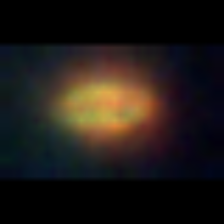
Taxon: Unknown_phyto
Group: Unknown